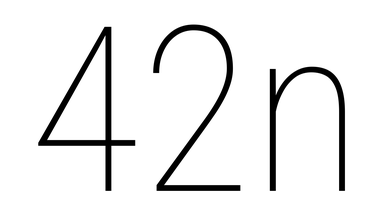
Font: Roboto_Condensed_Thin